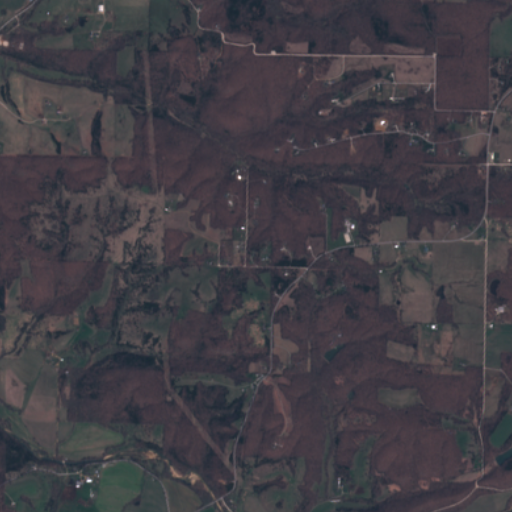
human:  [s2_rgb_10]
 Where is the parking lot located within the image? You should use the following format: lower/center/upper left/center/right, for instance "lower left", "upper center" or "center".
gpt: The parking lot is located in the upper right of the image.
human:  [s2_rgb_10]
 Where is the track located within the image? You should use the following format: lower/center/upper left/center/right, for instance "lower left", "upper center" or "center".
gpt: There is no track in the image.